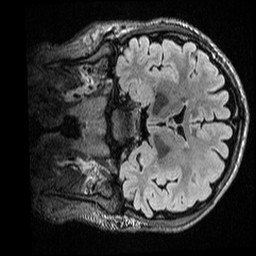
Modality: T2w
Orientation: coronal
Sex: male
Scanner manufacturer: ge
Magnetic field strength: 3 T
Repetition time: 6 s
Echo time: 0.1287 s